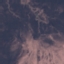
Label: HerbaceousVegetation